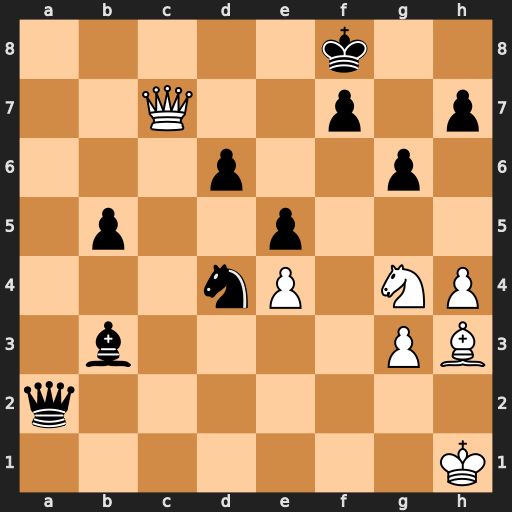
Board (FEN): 5k2/2Q2p1p/3p2p1/1p2p3/3nP1NP/1b4PB/q7/7K
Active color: w
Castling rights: -
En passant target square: -
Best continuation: Qxd6+ Kg7 Qxe5+